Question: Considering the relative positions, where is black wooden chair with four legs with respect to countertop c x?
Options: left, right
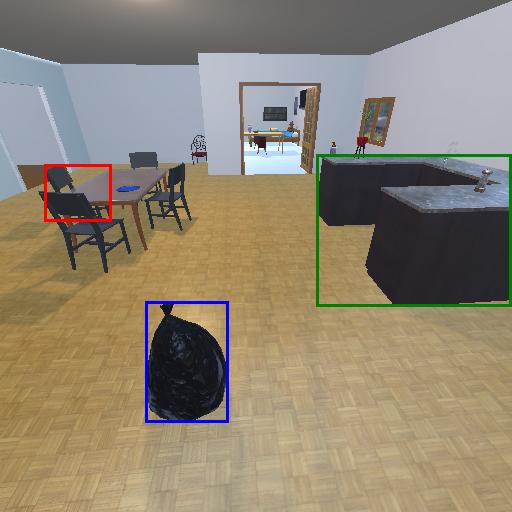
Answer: left